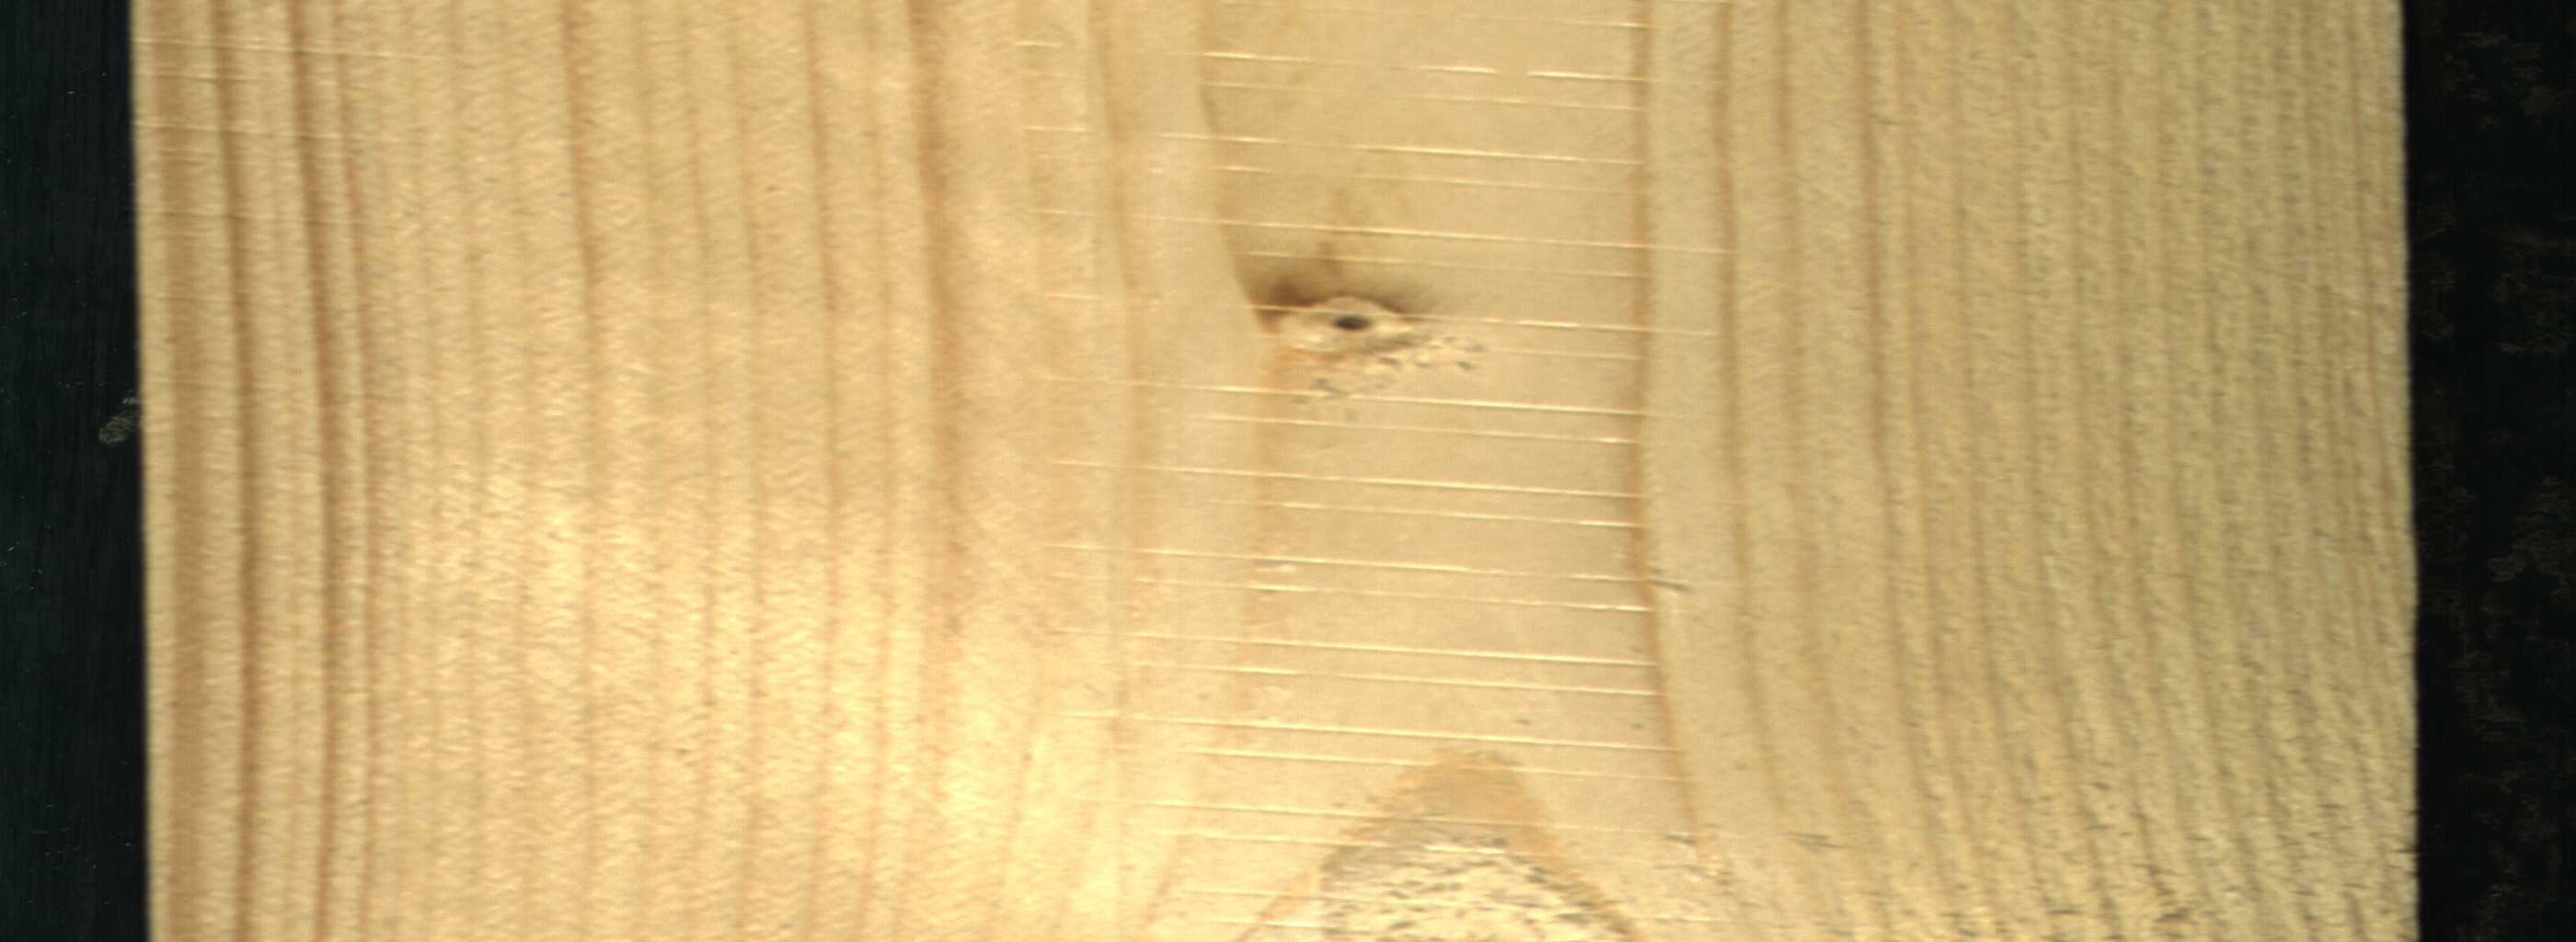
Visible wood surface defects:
Live_Knot